Field crop: tomato
Growth stage: 1
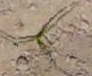
Species: cyperus